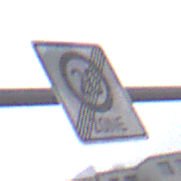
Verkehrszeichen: EndeZone20
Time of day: Midday
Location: Outdoor (Urban)
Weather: Overcast
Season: NotSpecified
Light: Natural